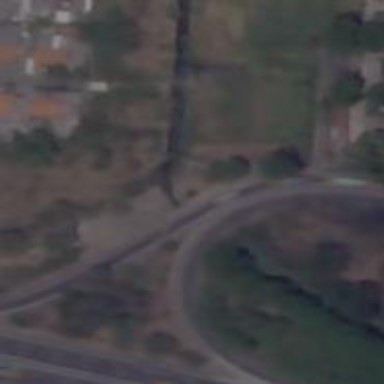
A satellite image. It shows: Bridge over motorway_link.